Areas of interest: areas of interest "Transportation stations"
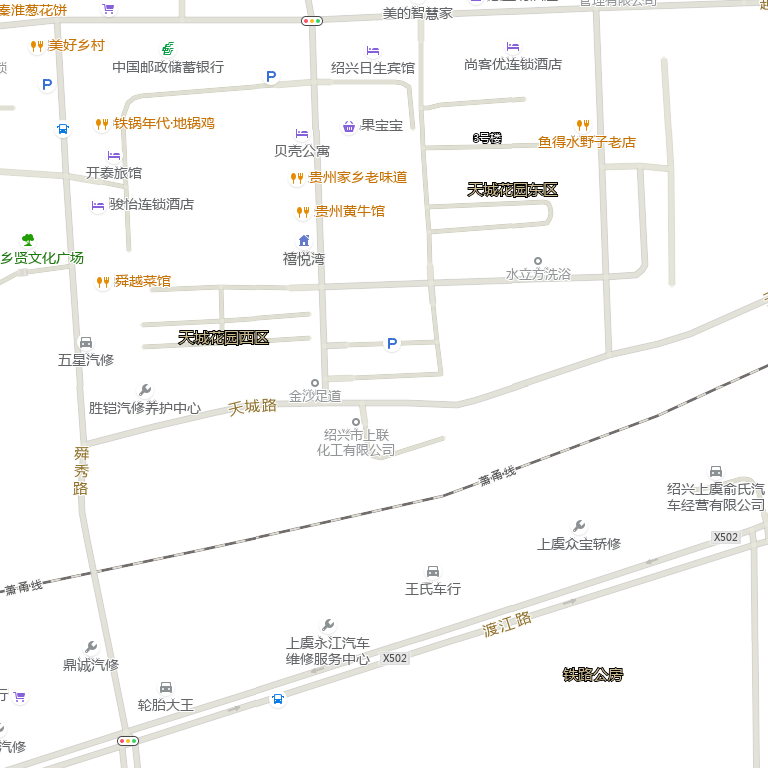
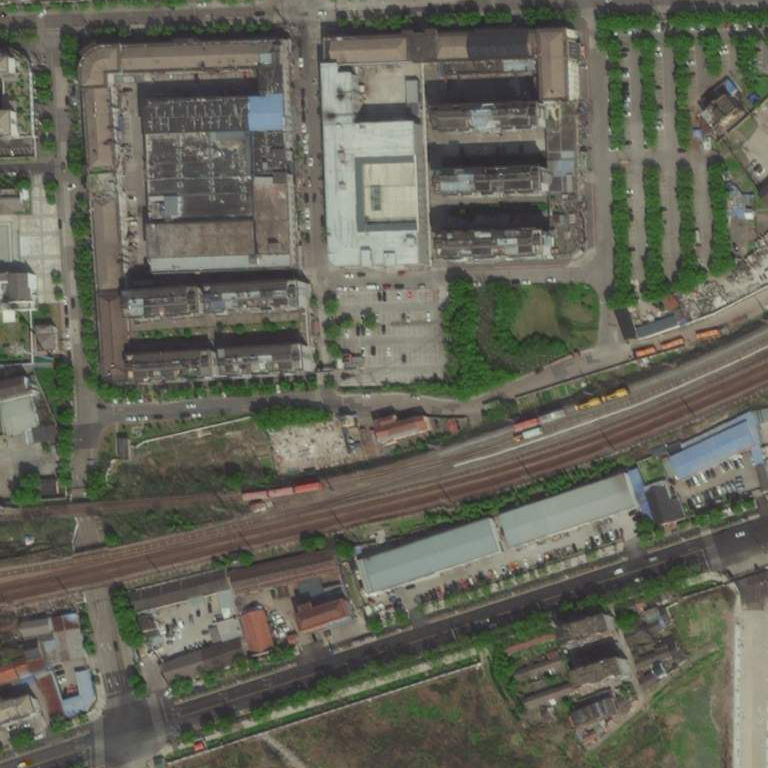